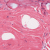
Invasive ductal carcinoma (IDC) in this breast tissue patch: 0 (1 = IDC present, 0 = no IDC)